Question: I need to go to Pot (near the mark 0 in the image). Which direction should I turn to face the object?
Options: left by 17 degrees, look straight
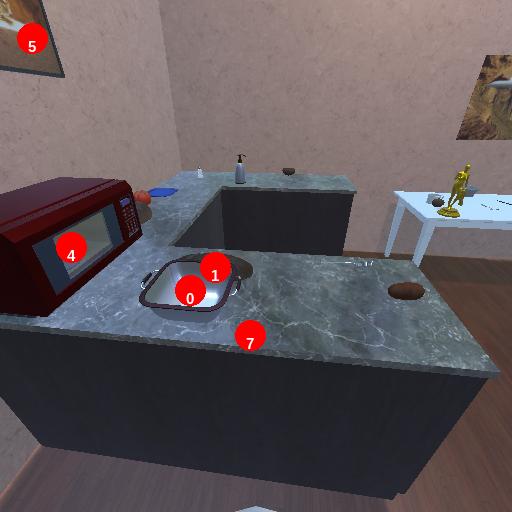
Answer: left by 17 degrees